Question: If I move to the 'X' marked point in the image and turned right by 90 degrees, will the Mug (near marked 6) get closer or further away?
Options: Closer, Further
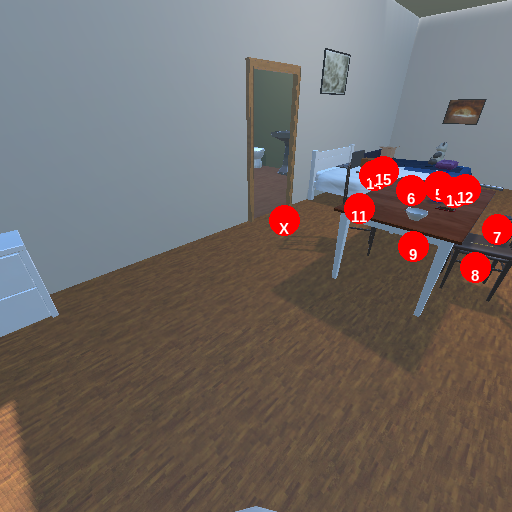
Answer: Closer